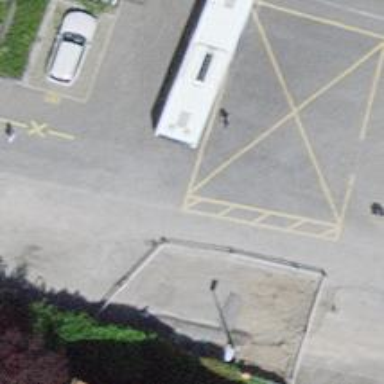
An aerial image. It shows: Bus stop equipped with public transport stop position.